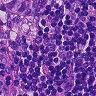
Metastatic tissue present: yes